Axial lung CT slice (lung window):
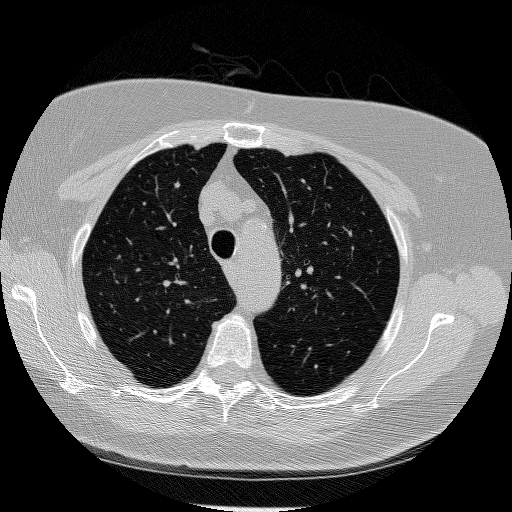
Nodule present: no